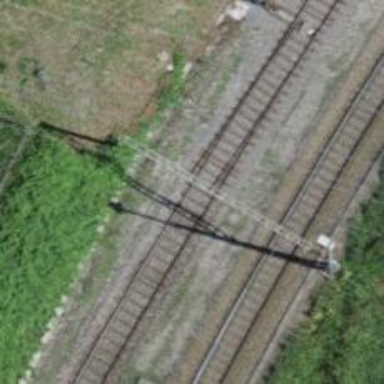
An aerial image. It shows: Abandoned railway yard.